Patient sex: M
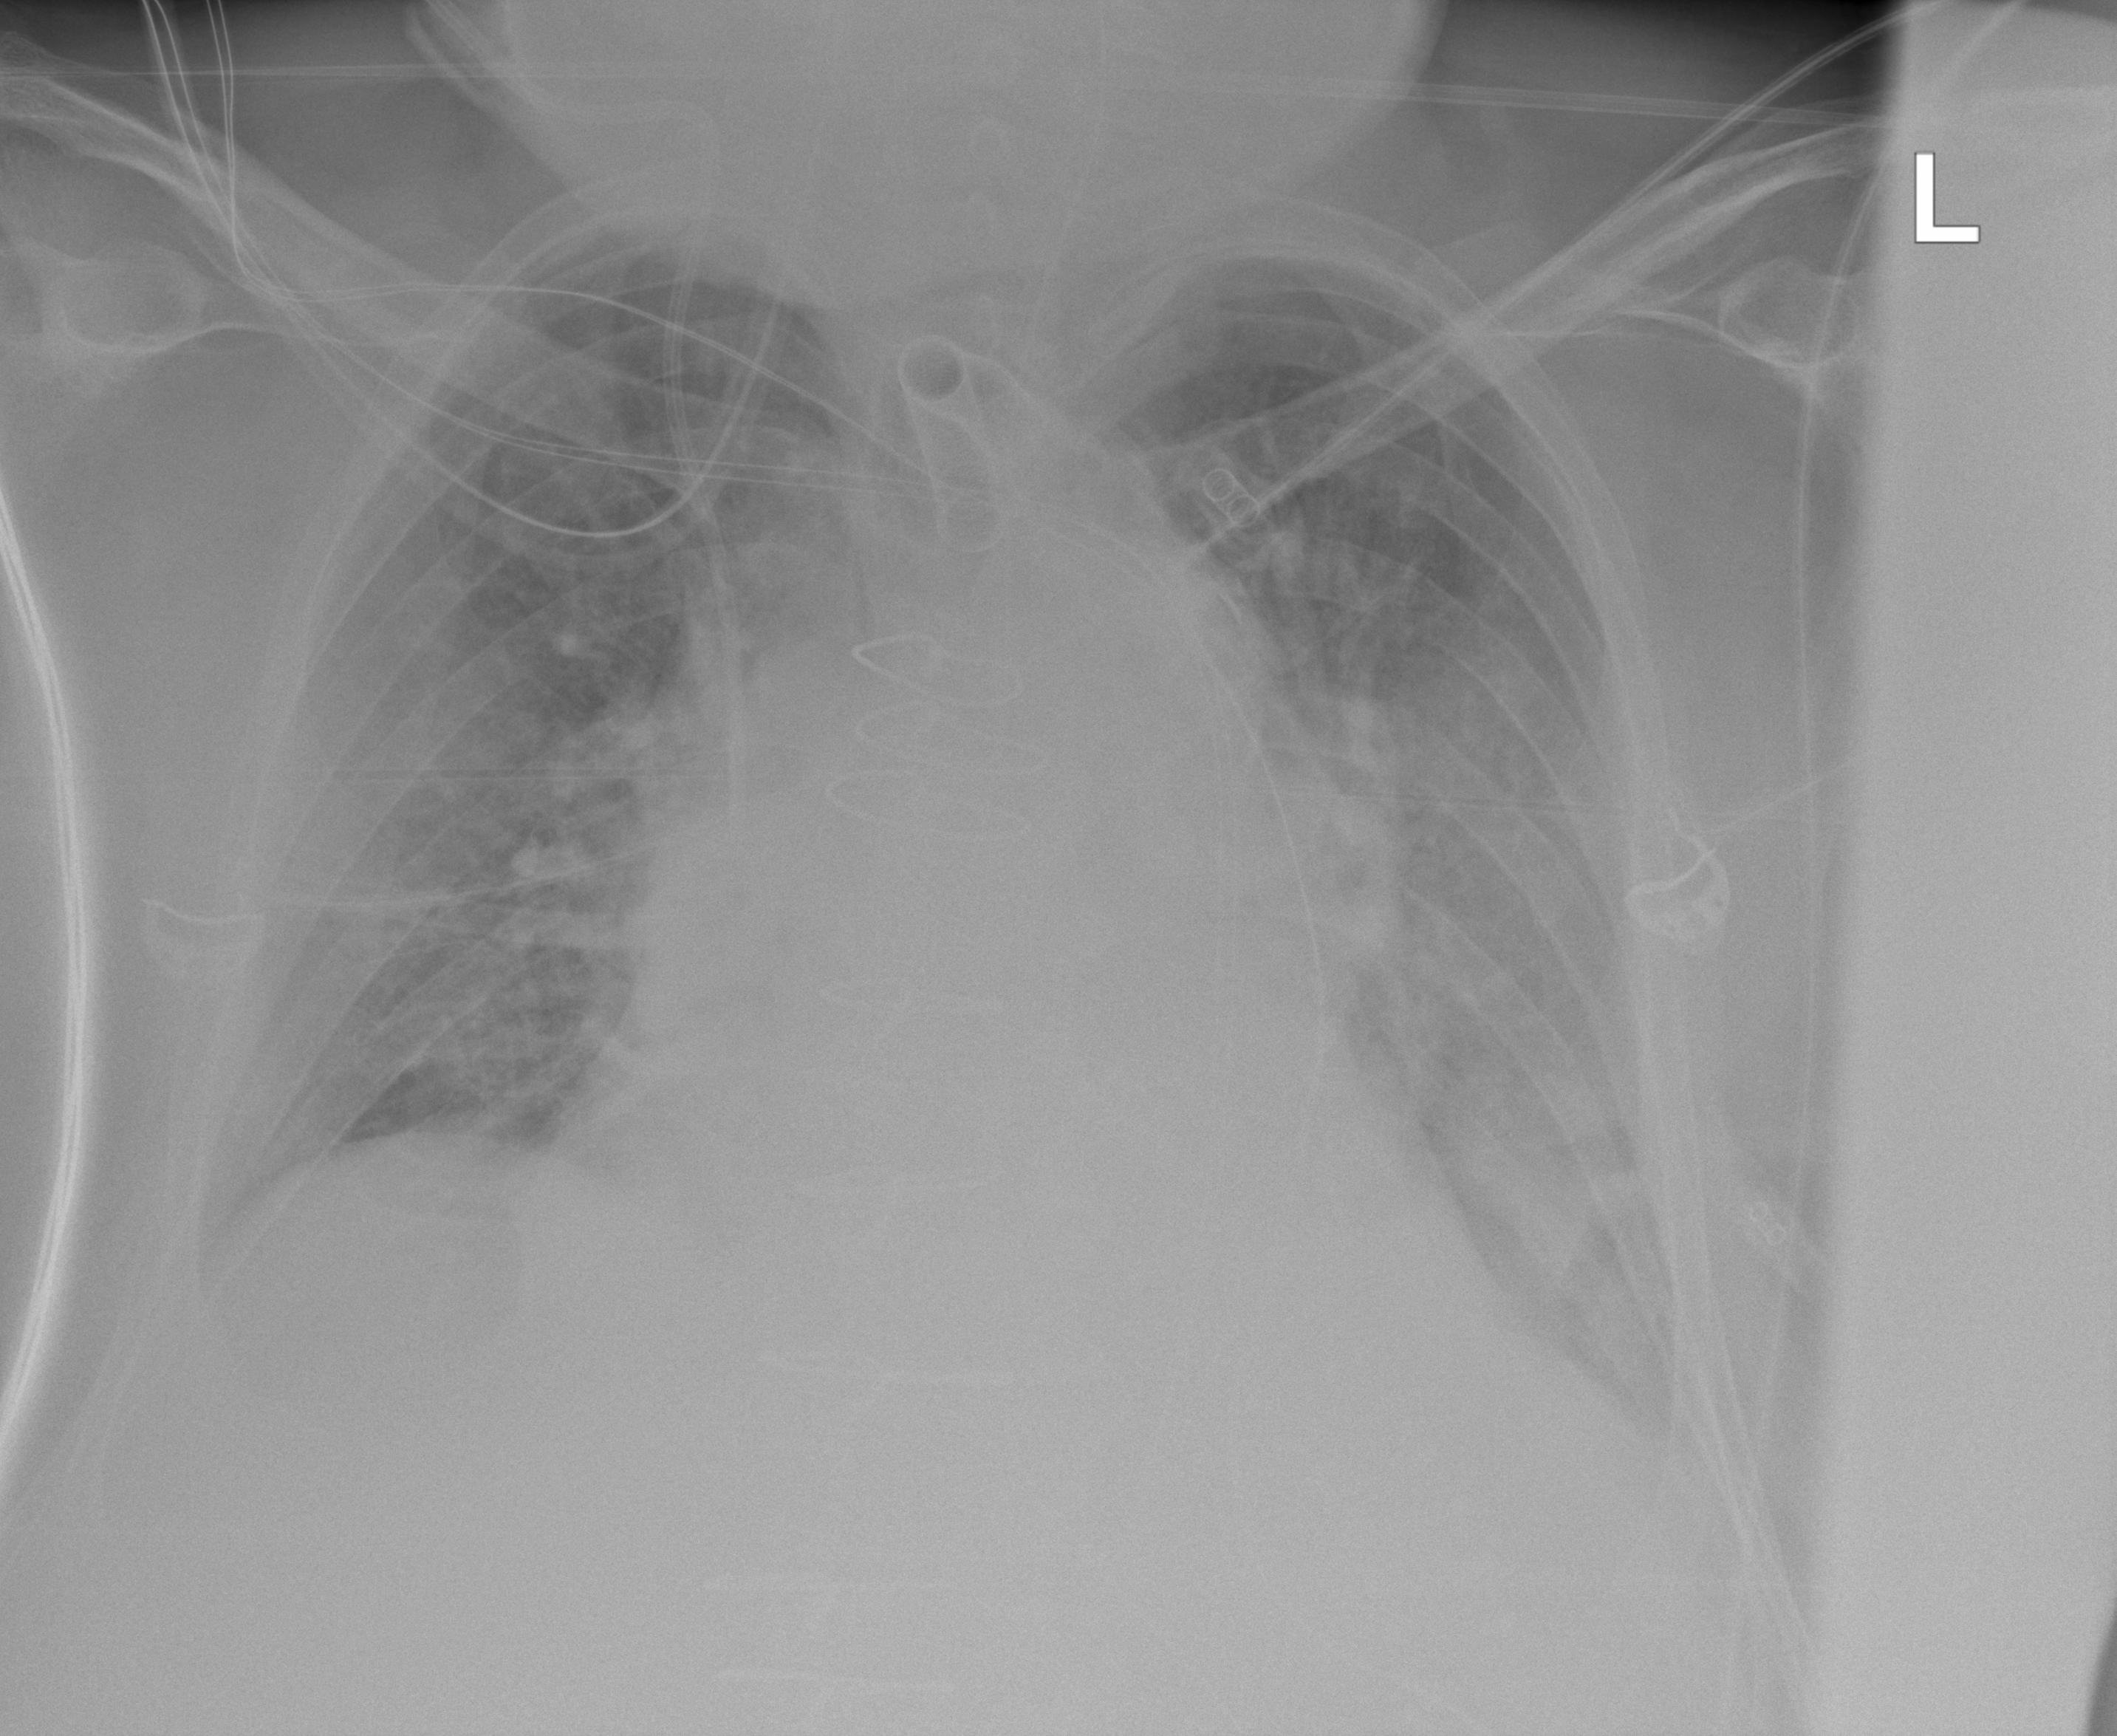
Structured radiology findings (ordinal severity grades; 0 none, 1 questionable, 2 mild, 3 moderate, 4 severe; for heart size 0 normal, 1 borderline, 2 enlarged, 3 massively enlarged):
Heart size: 2
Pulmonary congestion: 1
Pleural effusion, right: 0
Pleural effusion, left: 2
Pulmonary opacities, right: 0
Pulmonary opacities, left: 0
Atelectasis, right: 2
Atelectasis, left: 2